Field crop: maize
Growth stage: 2
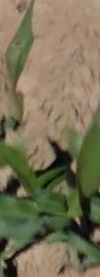
Species: maize